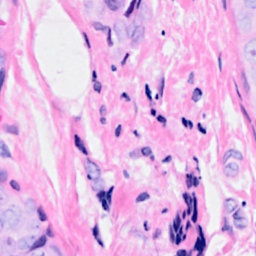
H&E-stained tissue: Breast